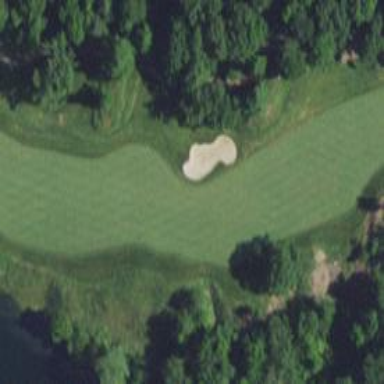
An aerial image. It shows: View of golf hole.